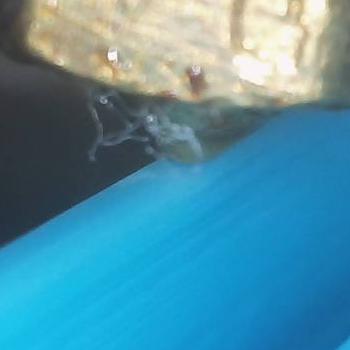
Flow rate: 141%